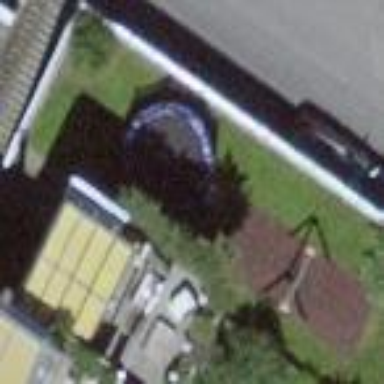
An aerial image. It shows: View of roof of building.